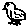
Label: bird